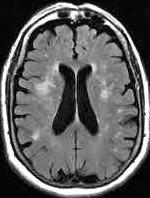
Label: notumor